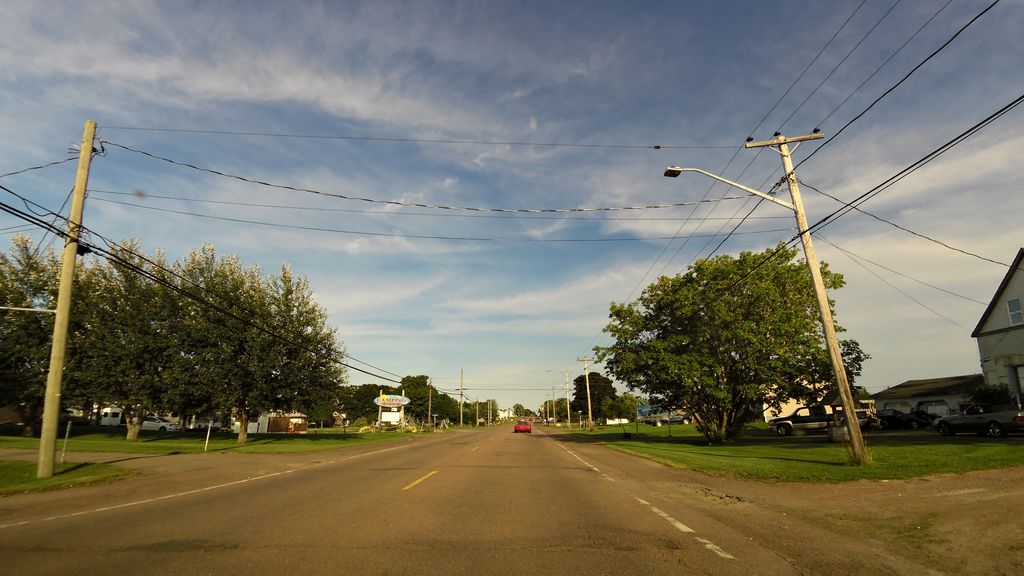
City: charlottetown